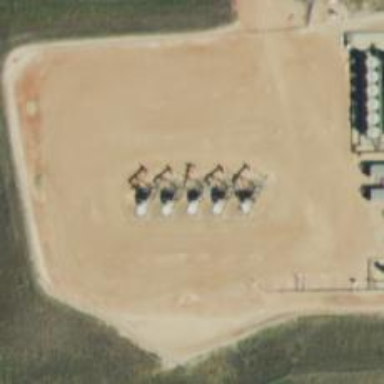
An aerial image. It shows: Petroleum well that is man-made.